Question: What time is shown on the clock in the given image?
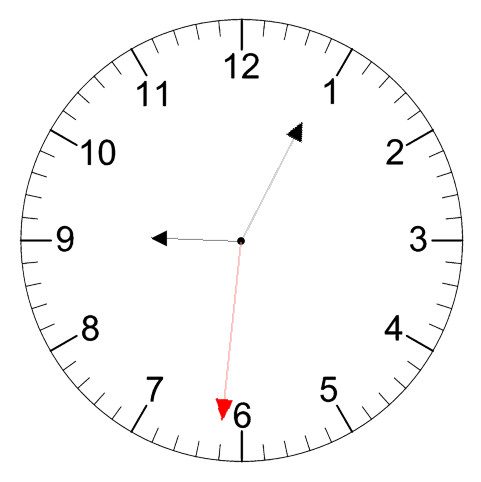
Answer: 09:04:31